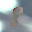
Label: 8